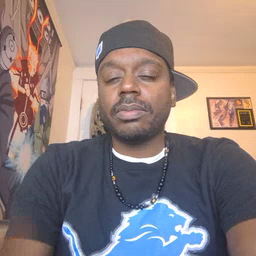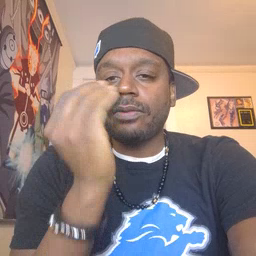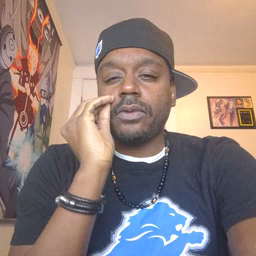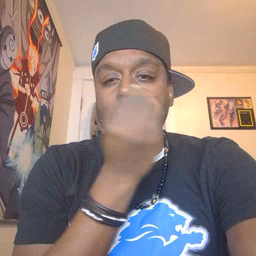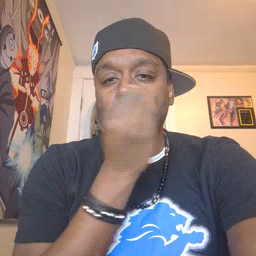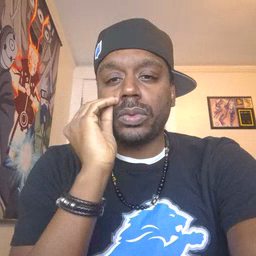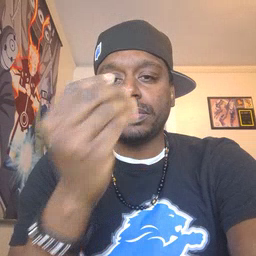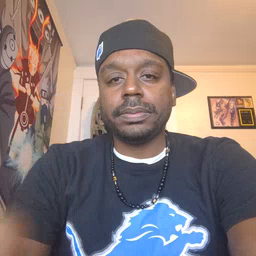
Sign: flower